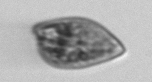
Label: Prorocentrum_dentatum